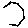
Label: hexagon